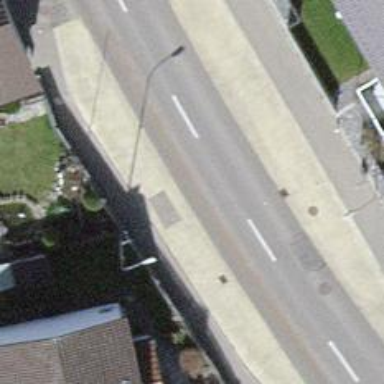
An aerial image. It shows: Bus stop with platform for public transport.